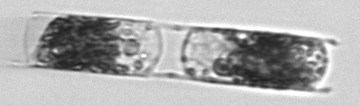
Label: Hemiaulus